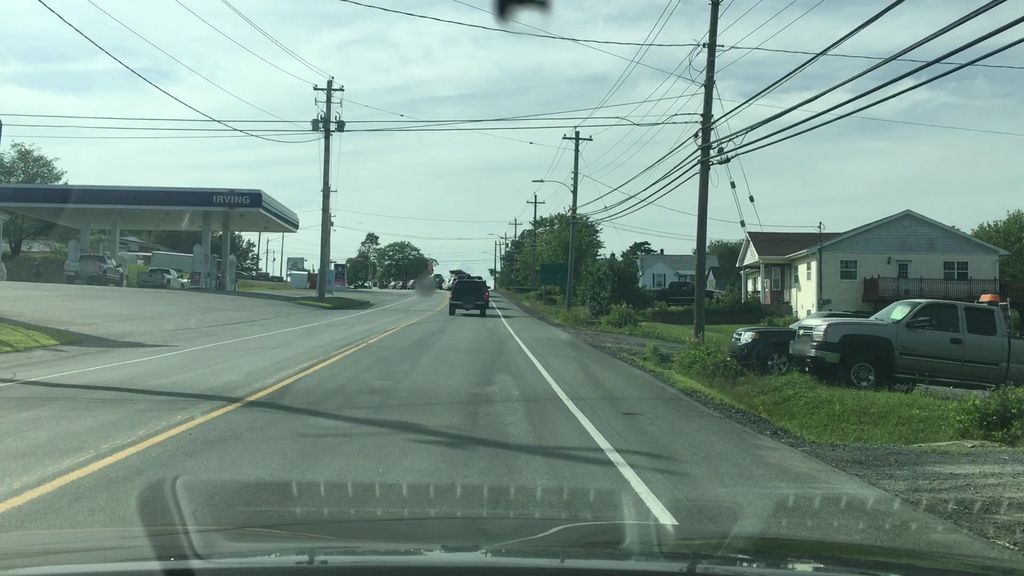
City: halifax